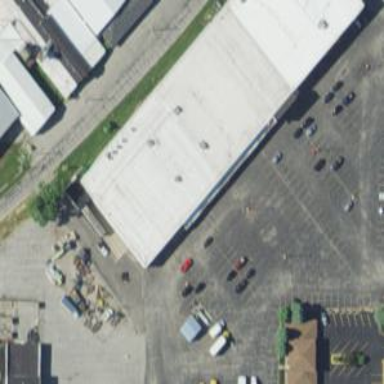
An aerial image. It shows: Parking area with surface.